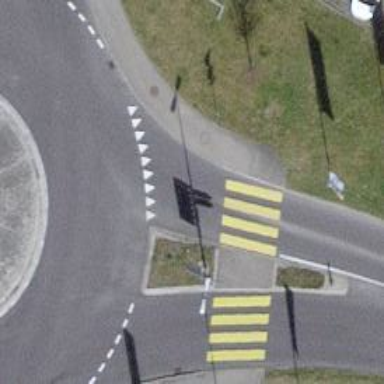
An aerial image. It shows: Footway crossing with zebra crossing and central island.